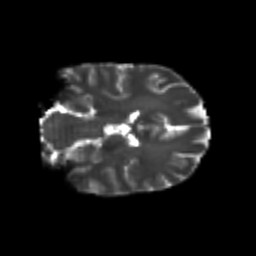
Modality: T2w
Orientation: coronal
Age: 23
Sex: female
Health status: healthy
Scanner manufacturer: philips
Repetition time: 7.388 s
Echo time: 0.08599 s